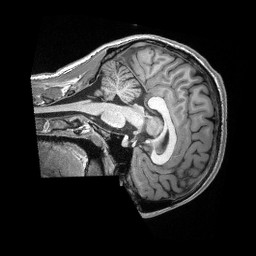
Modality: T1w
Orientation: sagittal
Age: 19
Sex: male
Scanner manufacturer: siemens
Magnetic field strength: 3 T
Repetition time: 2.3 s
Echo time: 0.00308 s